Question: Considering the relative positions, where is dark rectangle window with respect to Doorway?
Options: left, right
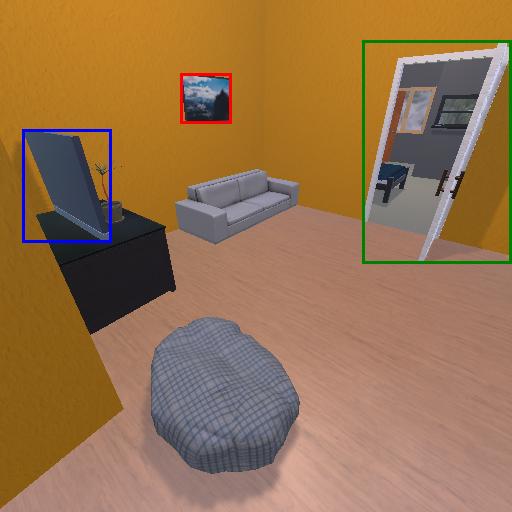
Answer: left